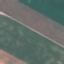
Label: AnnualCrop